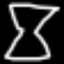
Label: hourglass